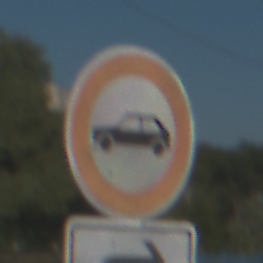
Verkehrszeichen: VerbotPersonenkraftwagen
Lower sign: RichtungsangabeDurchPfeile5
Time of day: MorningAfternoon
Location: Outdoor (Urban)
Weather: Clear
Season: NotSpecified
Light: Natural